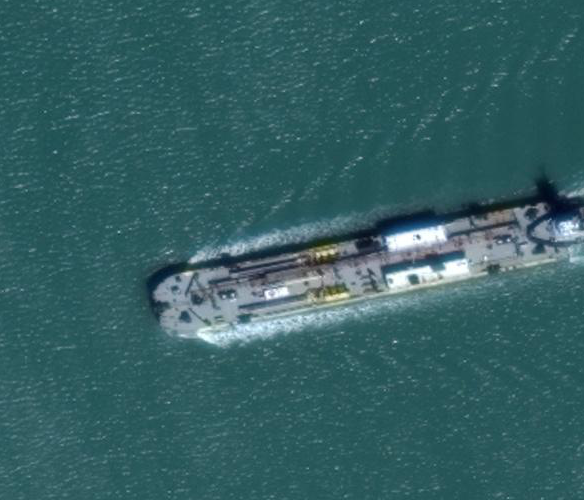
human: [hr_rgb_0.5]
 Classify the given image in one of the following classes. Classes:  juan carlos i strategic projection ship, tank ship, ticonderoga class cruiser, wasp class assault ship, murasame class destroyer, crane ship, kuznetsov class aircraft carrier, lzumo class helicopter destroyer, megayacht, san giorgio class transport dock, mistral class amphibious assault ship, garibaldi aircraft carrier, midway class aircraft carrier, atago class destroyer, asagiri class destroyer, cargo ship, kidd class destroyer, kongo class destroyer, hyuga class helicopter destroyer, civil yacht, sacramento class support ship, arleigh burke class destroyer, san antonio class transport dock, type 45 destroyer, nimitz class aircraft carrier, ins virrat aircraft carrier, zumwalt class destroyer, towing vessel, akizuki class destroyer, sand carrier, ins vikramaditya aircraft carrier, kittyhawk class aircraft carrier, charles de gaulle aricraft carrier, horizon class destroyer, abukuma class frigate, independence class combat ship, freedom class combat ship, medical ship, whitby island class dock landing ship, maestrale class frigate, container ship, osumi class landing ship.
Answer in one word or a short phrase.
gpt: Tank ship